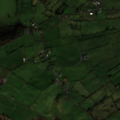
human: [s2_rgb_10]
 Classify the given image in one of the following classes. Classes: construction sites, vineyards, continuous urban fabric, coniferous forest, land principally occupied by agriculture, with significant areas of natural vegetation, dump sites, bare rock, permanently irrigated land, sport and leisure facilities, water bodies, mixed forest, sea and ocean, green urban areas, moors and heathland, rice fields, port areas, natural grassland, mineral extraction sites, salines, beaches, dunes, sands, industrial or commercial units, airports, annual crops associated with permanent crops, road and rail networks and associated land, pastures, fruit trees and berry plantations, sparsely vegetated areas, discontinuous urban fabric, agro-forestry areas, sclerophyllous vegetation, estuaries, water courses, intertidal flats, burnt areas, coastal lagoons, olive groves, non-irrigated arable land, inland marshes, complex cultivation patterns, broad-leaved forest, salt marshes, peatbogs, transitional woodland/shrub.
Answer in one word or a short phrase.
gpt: pastures, land principally occupied by agriculture, with significant areas of natural vegetation, transitional woodland/shrub